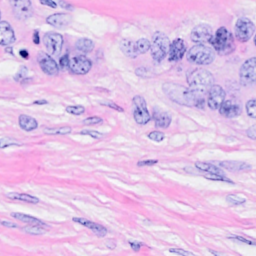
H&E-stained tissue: Breast